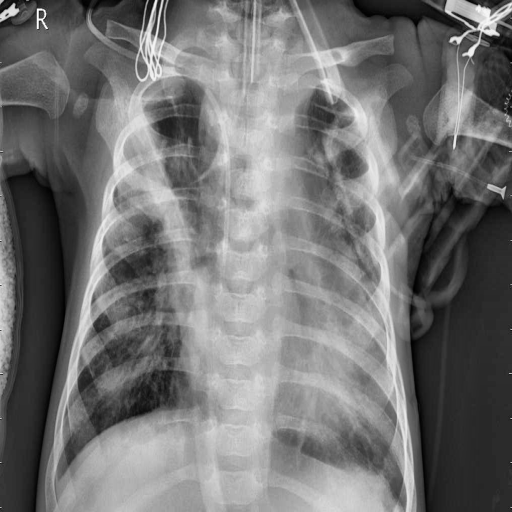
Finding: PNEUMONIA